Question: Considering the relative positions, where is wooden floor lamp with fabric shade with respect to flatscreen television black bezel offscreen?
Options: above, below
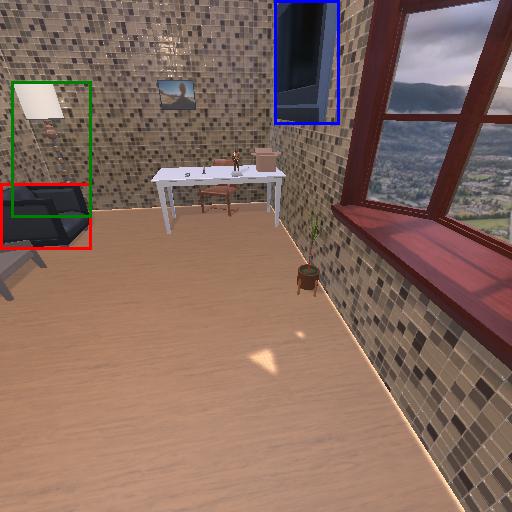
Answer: above